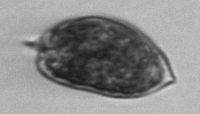
Label: Prorocentrum_micans